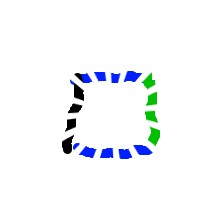
Shape: square